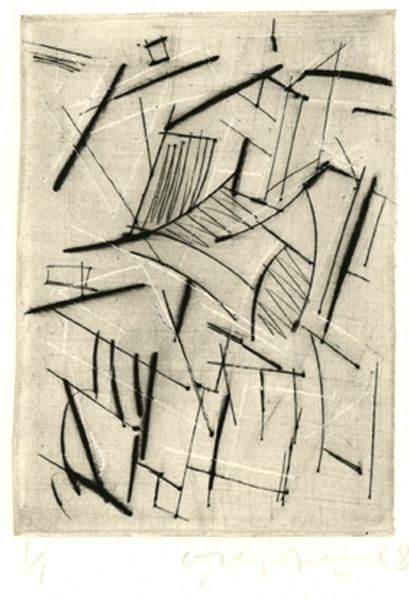
Titel: No. 663, No. 663
Künstler: Oleg Kudriashov
Standort: Amherst (Massachusetts, USA)
Institution: Mead Art Museum, Amherst College
Schlagwörter: white, black, expressionism, drawing, black and white, etching, expressionist, abstract, leaves, geometric, lines, cubism, abstract expressionism, zigzag, abstractionism, why, zickzack